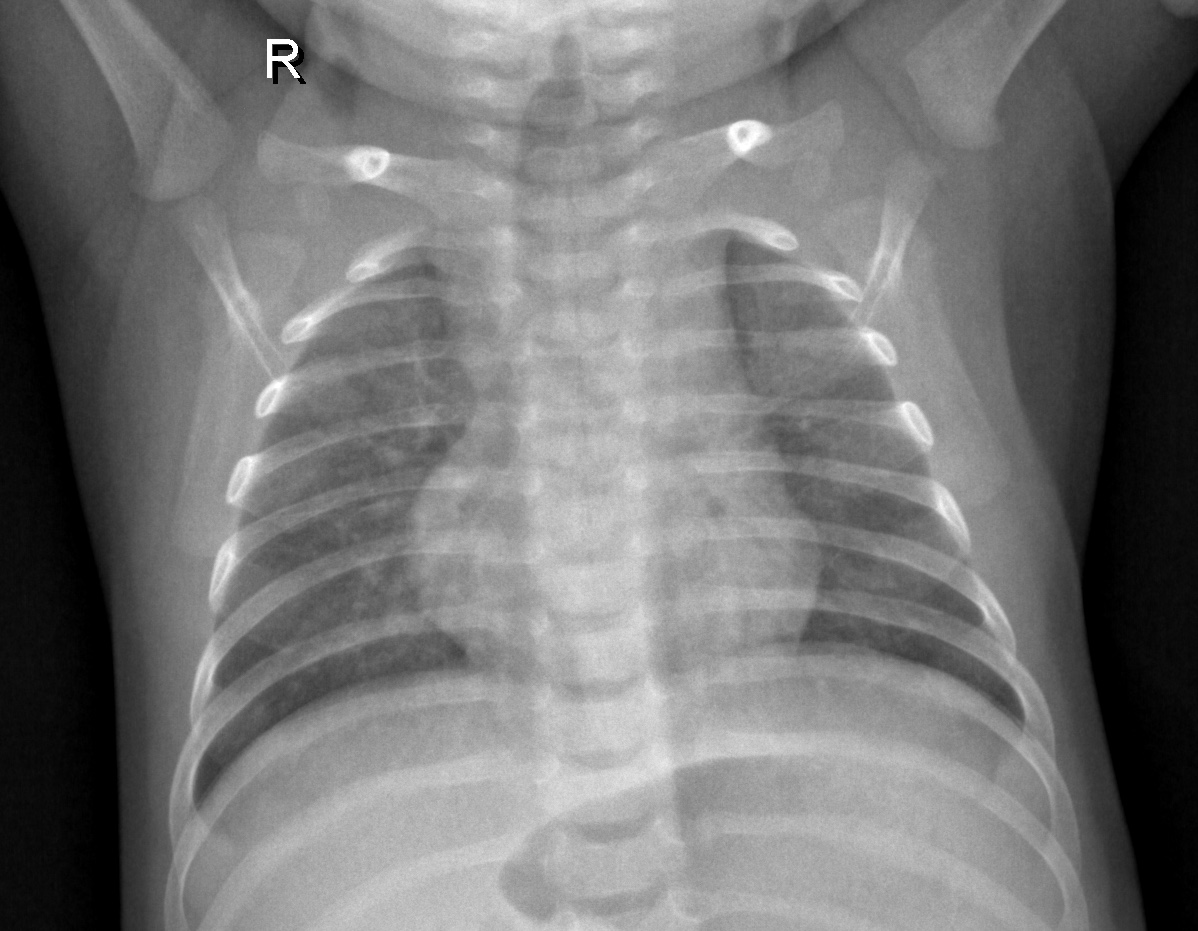
Diagnosis: NORMAL